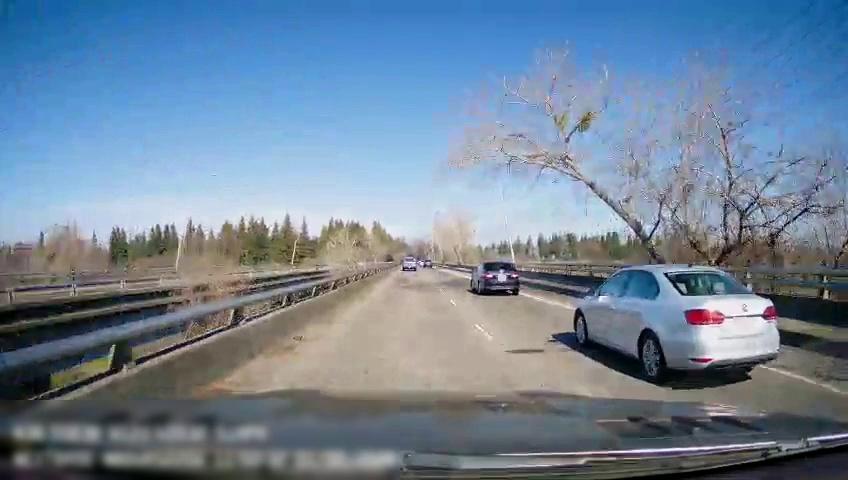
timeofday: Day
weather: Sunny
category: Drivable Space
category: Vehicles | Car
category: Vehicles | Car
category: Vehicles | Truck
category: Lanes | Current Lane
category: Lanes | Alternate Lane